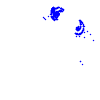
Particle: kaon